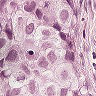
Metastatic tissue present: yes